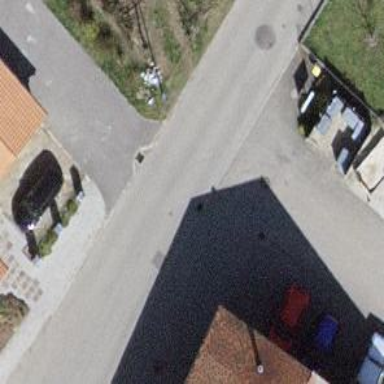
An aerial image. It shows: Bus stop with platform for public transport.